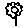
Label: flower